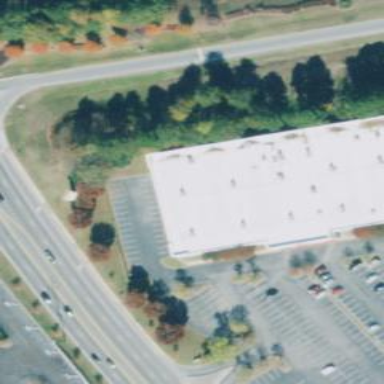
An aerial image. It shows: Building that houses bowling alley.